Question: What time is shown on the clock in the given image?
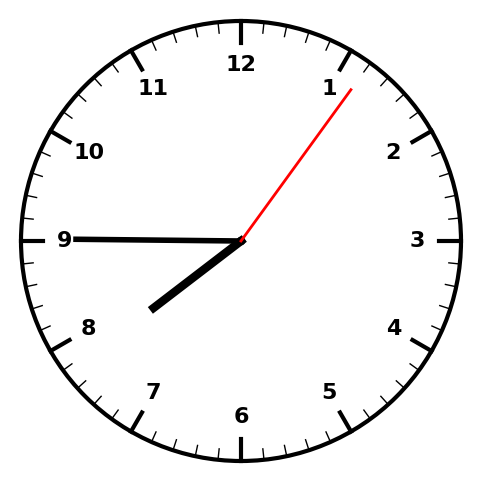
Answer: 07:45:06